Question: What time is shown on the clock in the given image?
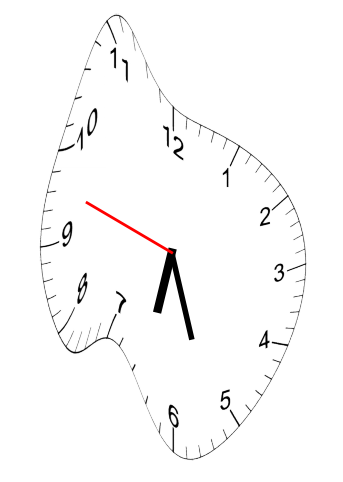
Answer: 06:26:48